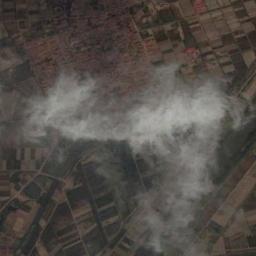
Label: cloud